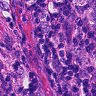
Metastatic tissue present: yes